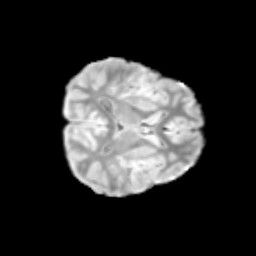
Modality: T2w
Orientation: axial
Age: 9
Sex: male
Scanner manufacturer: siemens
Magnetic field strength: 3 T
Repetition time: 3.8 s
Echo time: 0.07 s